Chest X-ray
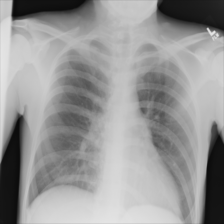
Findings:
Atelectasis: negative
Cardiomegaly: negative
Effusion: negative
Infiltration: negative
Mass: negative
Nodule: negative
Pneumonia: negative
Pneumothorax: negative
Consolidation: negative
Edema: negative
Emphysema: negative
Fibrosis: negative
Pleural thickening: negative
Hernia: negative